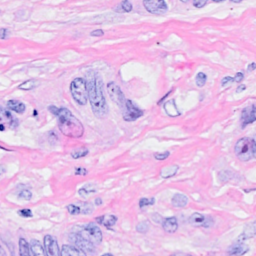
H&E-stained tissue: Breast